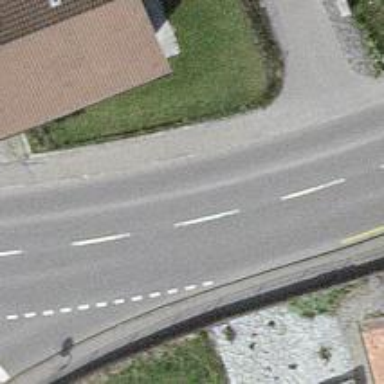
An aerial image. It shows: Secondary road with asphalt surface.